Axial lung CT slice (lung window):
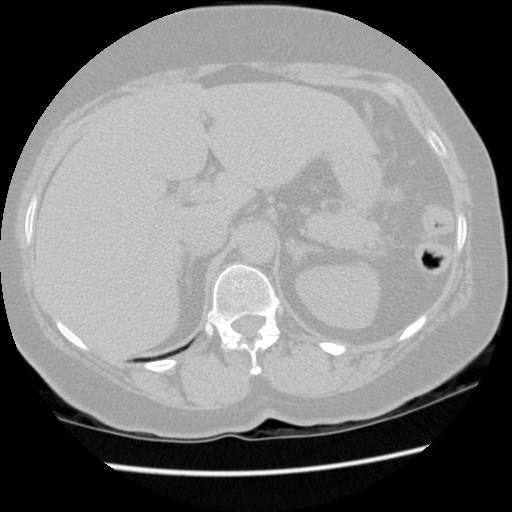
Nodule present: no